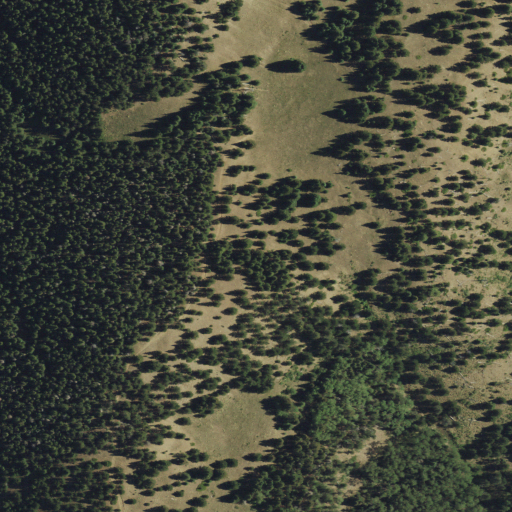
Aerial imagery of ridge(s) in New Mexico named Cuchillas containing evergreen forest, shrub, grassland, and deciduous forest